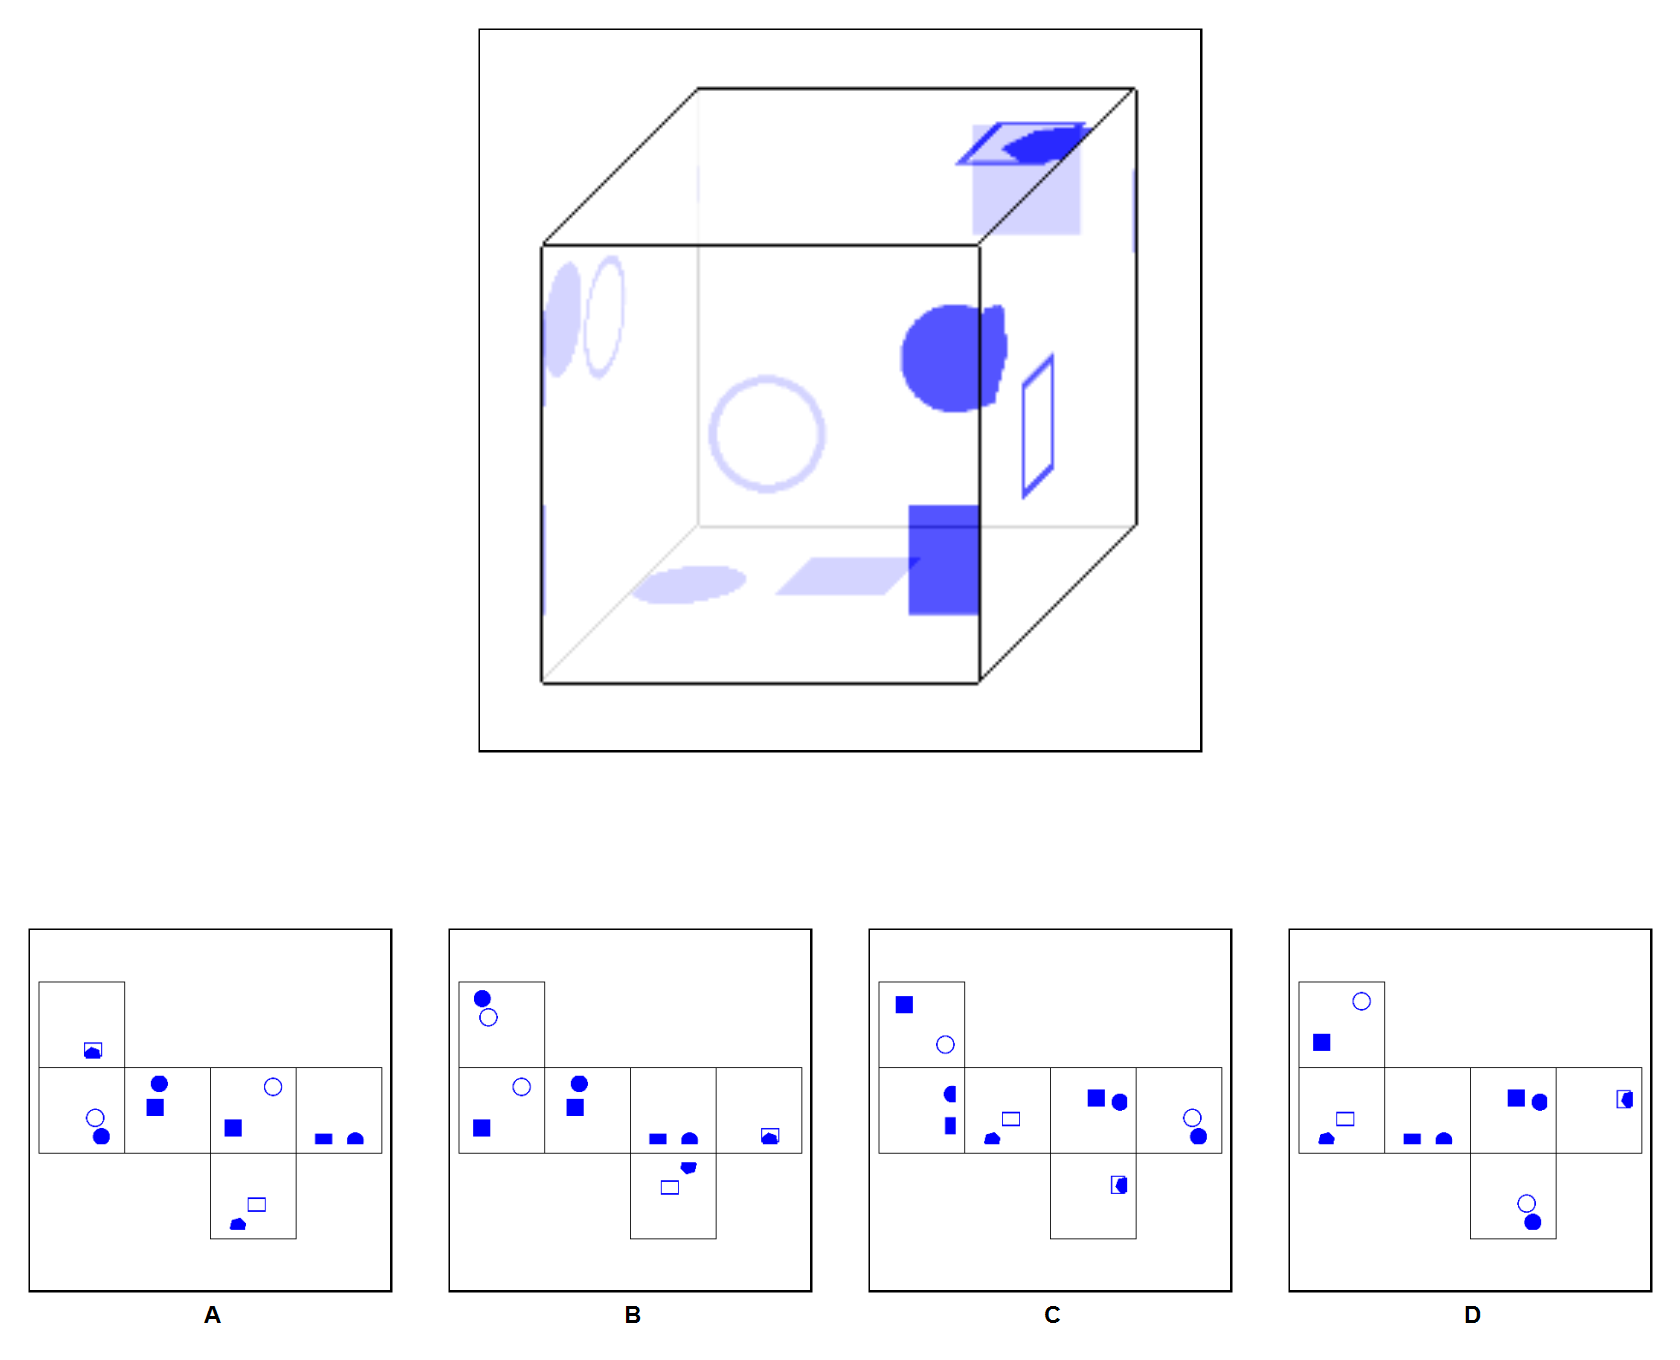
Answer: B